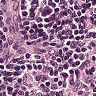
Metastatic tissue present: no